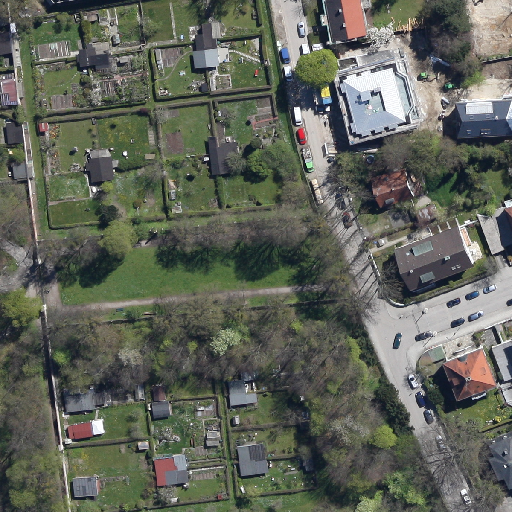
Referring expression: building along the road